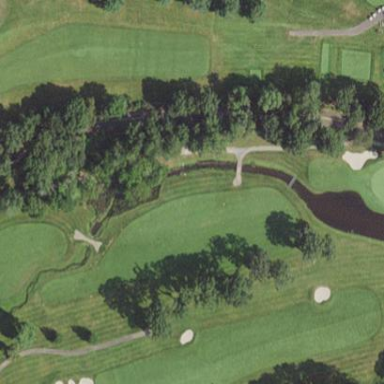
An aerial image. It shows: Grassy area designated as golf fairway.